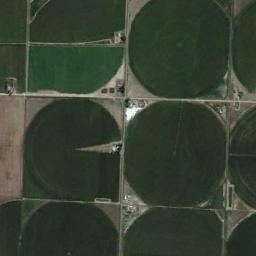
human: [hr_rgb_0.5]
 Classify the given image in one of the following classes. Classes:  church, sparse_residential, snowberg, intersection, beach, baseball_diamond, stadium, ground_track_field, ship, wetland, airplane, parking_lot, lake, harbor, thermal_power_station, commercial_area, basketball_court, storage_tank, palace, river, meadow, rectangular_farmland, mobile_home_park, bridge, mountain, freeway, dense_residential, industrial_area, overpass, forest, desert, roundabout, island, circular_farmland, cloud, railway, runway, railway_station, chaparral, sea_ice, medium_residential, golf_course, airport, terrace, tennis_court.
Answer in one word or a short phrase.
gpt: circular_farmland